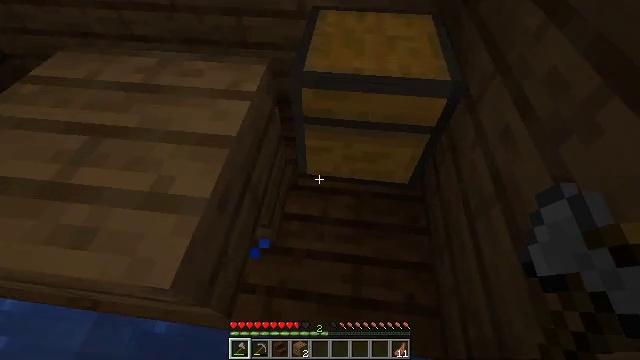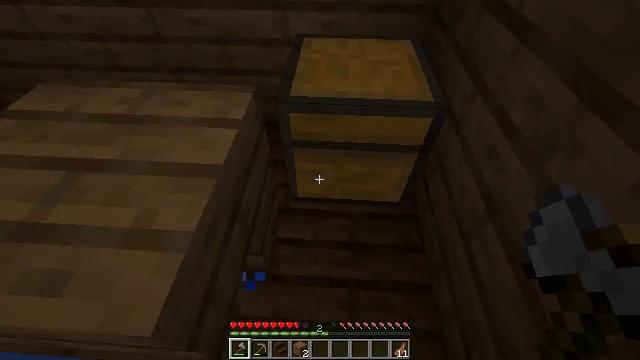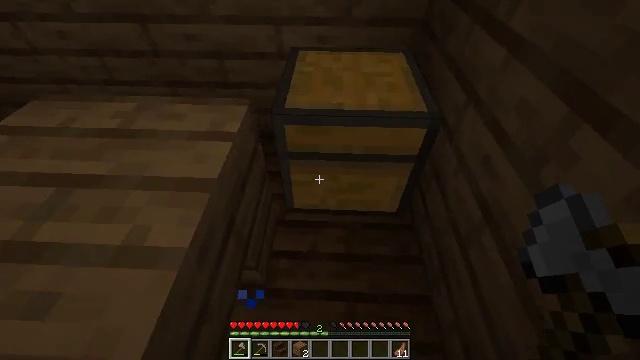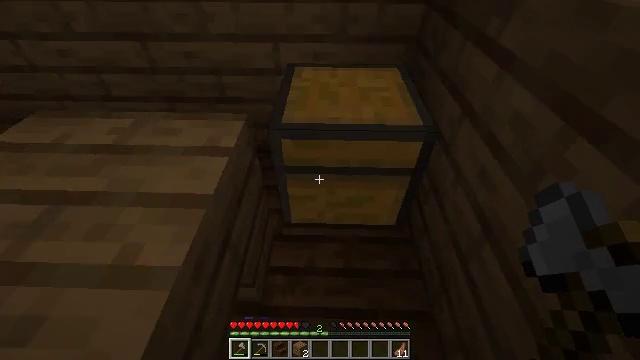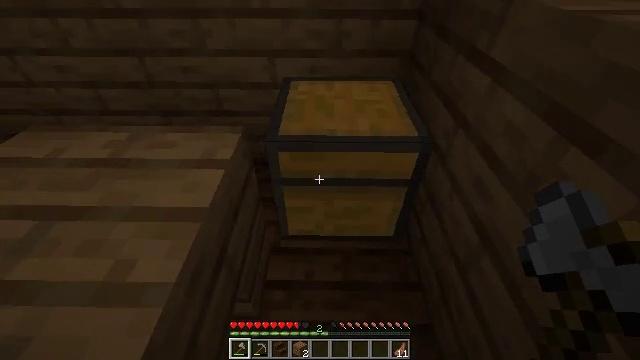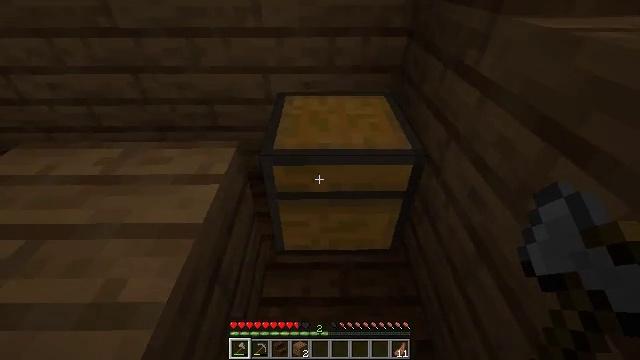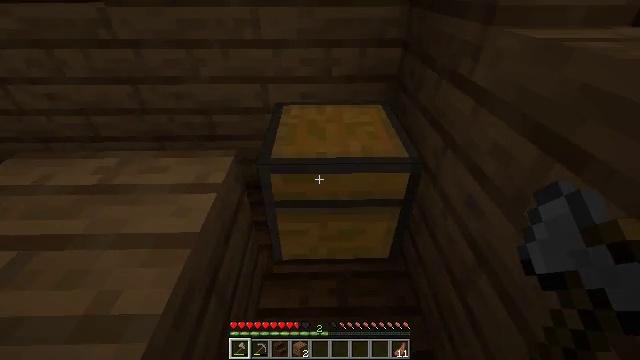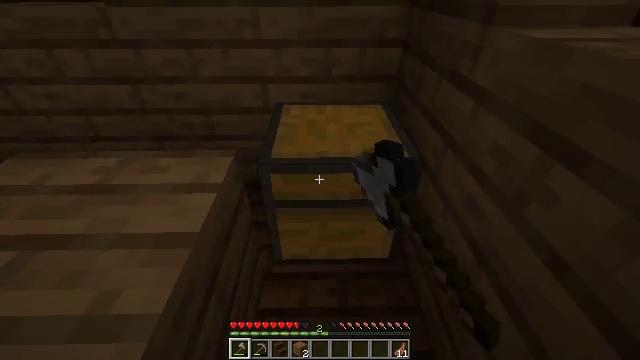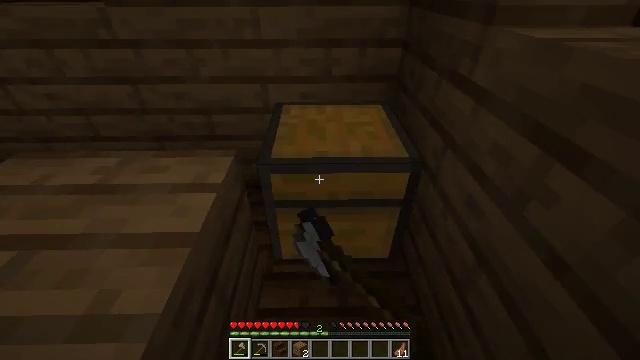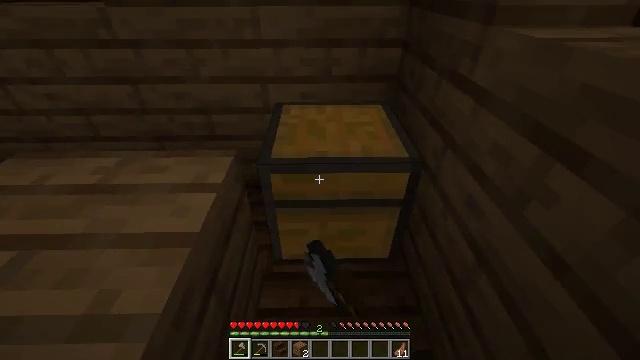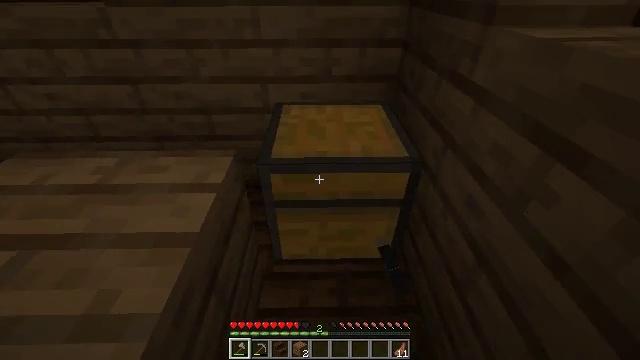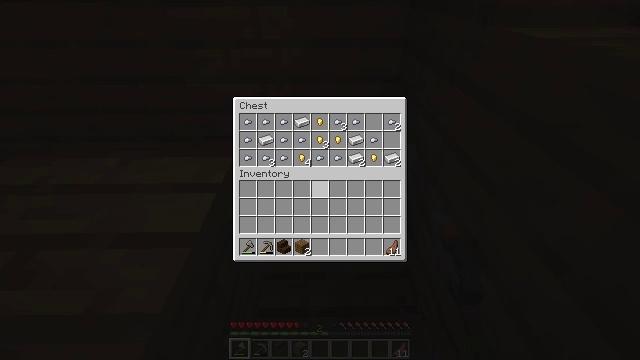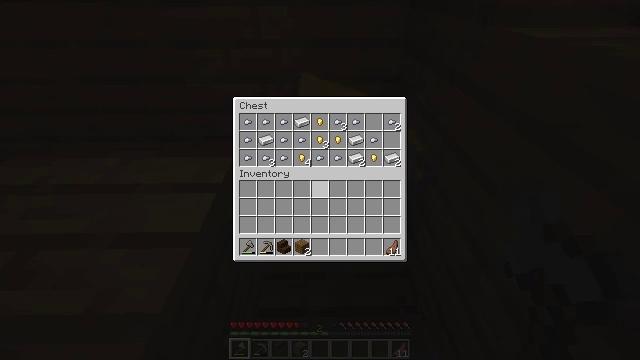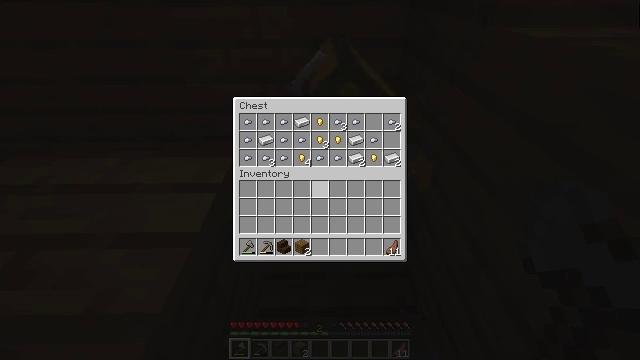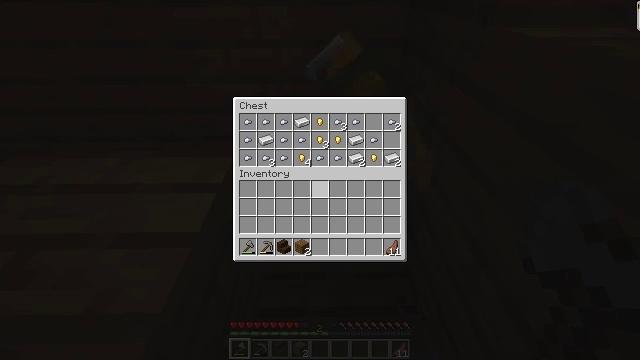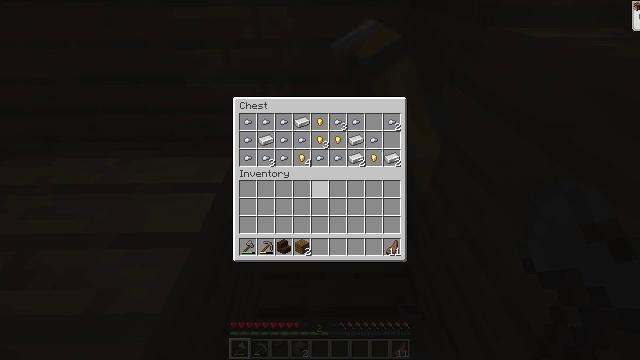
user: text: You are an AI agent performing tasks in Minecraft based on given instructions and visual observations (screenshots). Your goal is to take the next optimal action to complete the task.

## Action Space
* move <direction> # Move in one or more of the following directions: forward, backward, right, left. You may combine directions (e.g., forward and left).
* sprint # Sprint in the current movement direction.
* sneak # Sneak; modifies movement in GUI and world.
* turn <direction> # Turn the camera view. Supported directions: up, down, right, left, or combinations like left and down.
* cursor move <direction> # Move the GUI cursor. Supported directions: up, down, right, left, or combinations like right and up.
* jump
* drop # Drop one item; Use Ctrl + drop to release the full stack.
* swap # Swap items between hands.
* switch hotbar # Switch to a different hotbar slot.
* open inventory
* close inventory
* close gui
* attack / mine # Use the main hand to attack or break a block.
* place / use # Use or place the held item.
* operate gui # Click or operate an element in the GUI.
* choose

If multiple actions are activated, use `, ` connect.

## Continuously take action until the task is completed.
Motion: motion action
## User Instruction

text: Reclaim the spruce slab for later use.
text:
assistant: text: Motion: turn right and up, use / place
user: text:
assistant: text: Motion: turn right and up
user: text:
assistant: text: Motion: turn up
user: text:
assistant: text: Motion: turn up
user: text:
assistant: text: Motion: turn right and up
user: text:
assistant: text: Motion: turn up, use / place
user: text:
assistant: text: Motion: use / place
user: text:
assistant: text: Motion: use / place
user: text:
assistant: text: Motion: no_op
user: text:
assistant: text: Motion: no_op
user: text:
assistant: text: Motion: open gui
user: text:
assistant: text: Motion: no_op
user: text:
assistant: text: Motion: no_op
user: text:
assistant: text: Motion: no_op
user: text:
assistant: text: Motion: no_op
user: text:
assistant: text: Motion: no_op
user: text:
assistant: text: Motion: cursor move right and up
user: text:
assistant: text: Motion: cursor move right and up
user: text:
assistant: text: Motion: cursor move right and up
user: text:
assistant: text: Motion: cursor move right and up
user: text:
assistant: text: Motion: cursor move right and up
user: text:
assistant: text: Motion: cursor move right and up
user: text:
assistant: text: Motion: no_op
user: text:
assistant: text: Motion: no_op
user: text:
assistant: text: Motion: no_op
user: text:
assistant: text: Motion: no_op
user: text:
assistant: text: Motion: no_op
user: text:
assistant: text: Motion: no_op
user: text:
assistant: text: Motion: no_op
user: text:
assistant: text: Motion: sneak, cursor move left and down